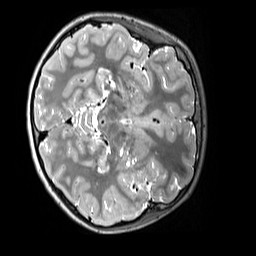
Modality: T2w
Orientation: axial
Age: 11
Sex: male
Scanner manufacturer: siemens
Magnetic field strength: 3 T
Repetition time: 3.2 s
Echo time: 0.408 s